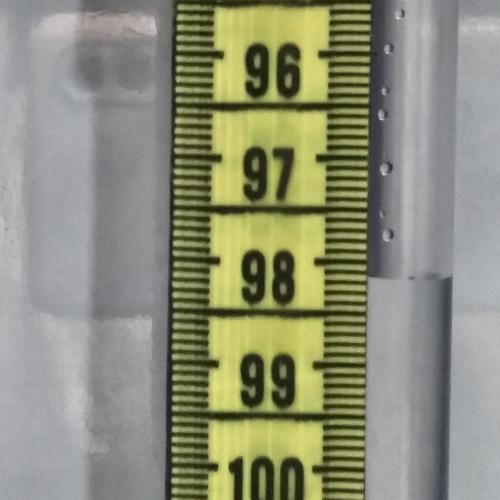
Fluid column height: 98.2 cm